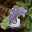
Label: 8